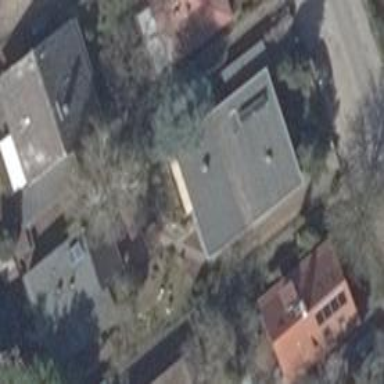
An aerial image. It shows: Detached building with flat roof. The building is white in color.